Question: I'm struggling with a math problem and could use your help. I want to know the following:
- -
To figure this out I know the following:
- - - -
Any ideas oh how to determine if the inner box is primarily to the left or right.. top or bottom?
Thank you!

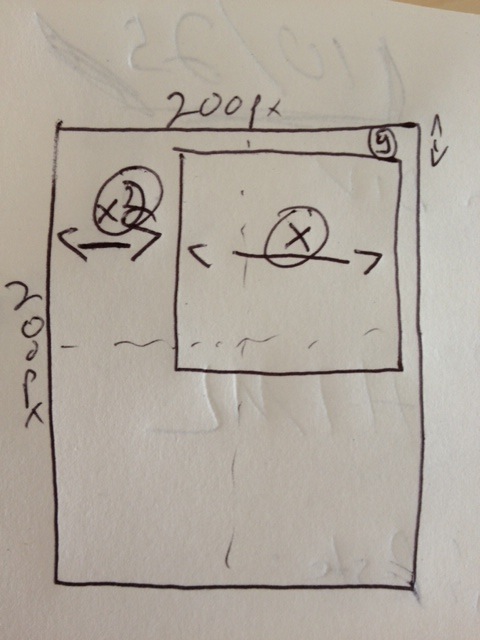
Answer: You can figure out the center of the inner box by averaging its left and right edges. Then compare that to the outer box center to figure out its primary direction.
In the code below, I'm calling
> The height & width of the outer box, this is static at 200px
'outerH' and 'outerW'
> The width of the inner box (var X)
'innerW'
(I'm assuming you know the height of the innerBox too and I'm calling that 'innerH')
> The inner box distance from the left of the outer box (var x2)
'leftPadding'
> the inner box distance from the top, (var y)
'topPadding'
'''
function isPrimarilyLeft(outerW, innerW, leftPadding) {
var outerCentroidX = outerW / 2;
// center = (leftedge + right edge) / 2
// leftedge = leftPadding
// rightedge = leftpadding + innerWidth
// center = (leftPadding + leftPadding + width) / 2
// = 2*leftPadding / 2 + width / 2 =
var innerCentroidX = leftPadding + innerW / 2;
return innerCentroidX < outerCentroidX;
}
function isPrimarilyTop(outerH, innerH, topPadding) {
var outerCentroidY = outerH / 2;
var innerCentroidY = topPadding + innerH / 2;
return innerCentroidY < outerCentroidY;
}
'''